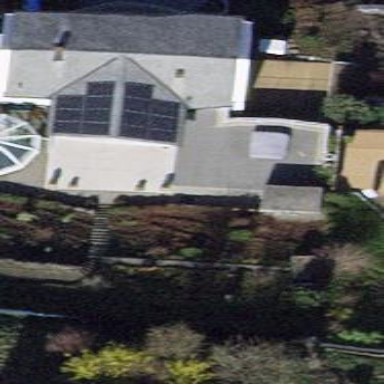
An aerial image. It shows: Simple and straightforward house.